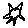
Label: sun